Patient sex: M
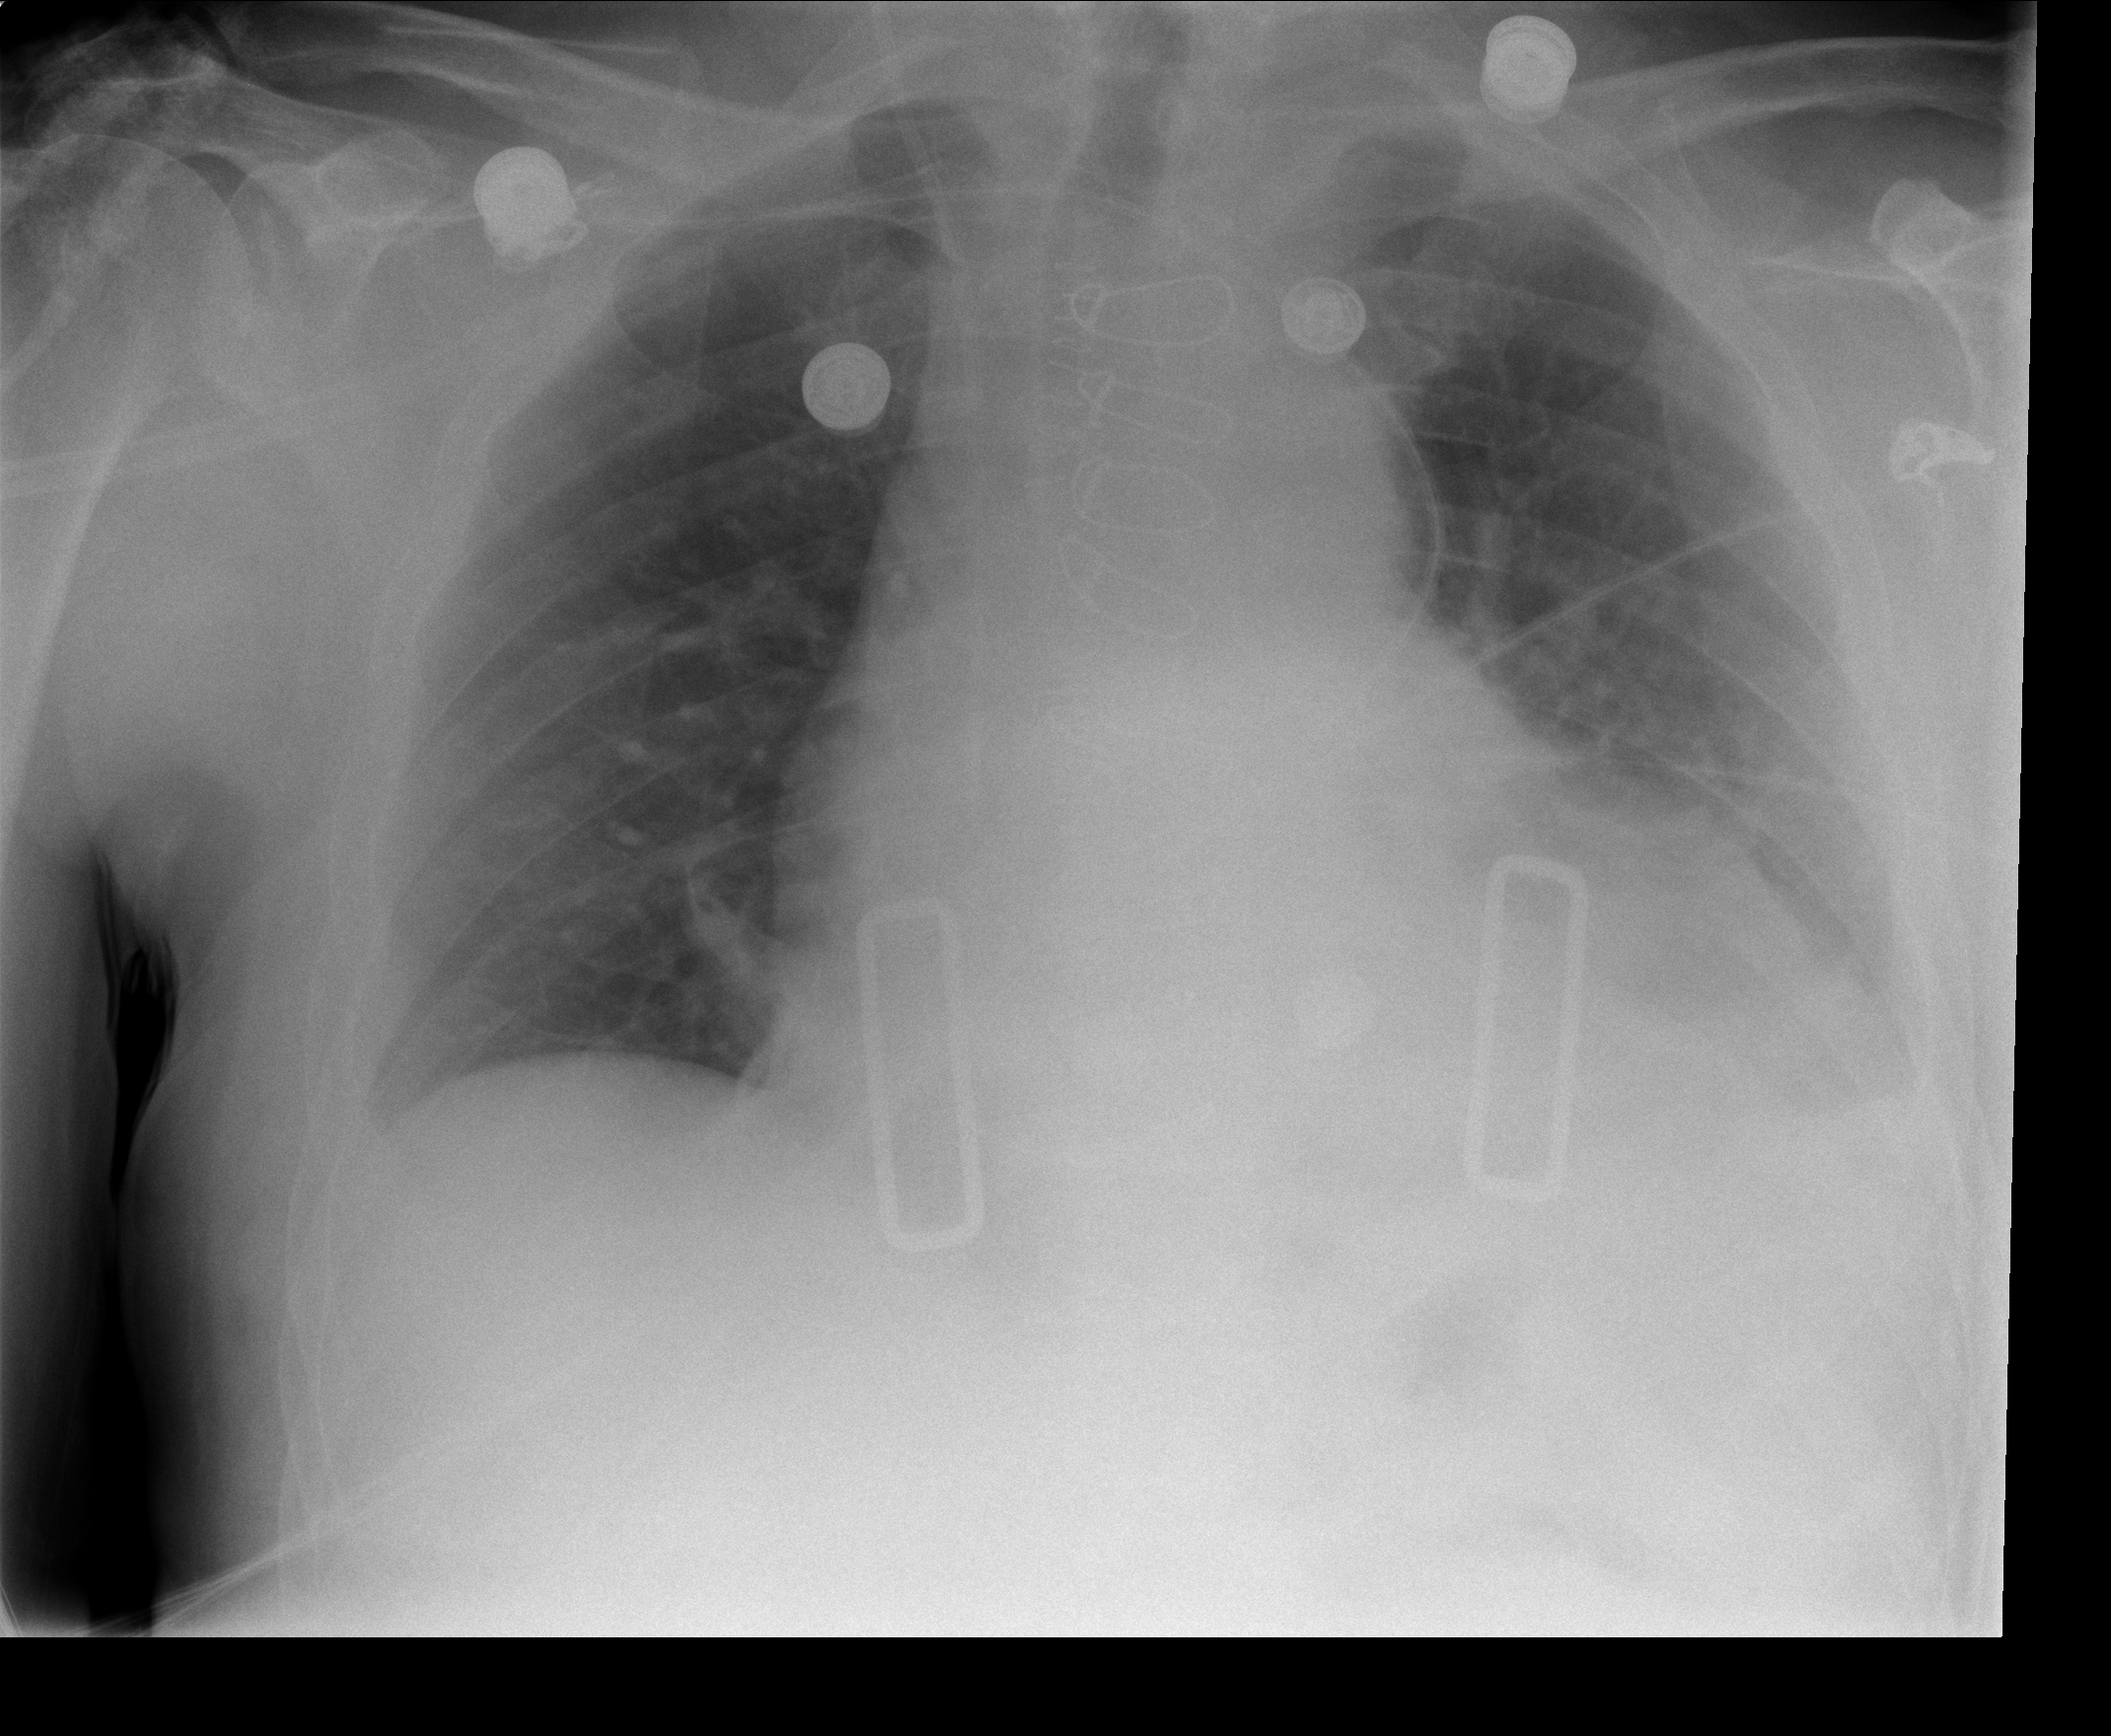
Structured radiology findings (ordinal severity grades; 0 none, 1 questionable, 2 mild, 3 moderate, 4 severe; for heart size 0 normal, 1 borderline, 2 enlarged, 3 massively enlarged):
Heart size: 2
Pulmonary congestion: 1
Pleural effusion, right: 0
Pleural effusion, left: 1
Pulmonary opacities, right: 2
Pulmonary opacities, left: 0
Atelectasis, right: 2
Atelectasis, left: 2